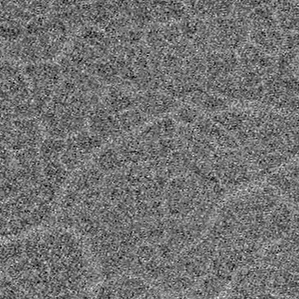
Label: frost